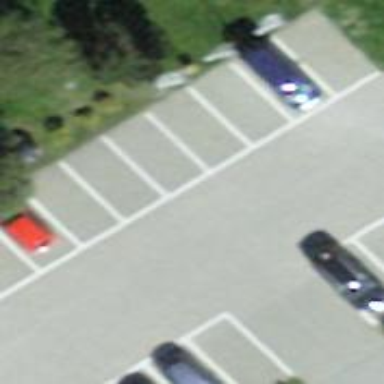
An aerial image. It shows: Road serving as parking aisle.